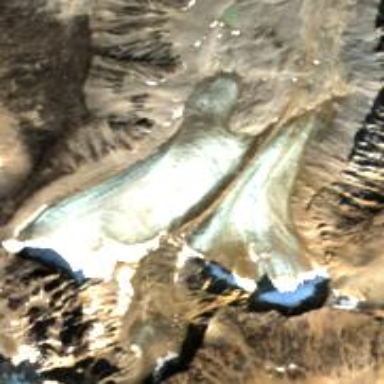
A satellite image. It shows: Stunning view of glacier.